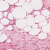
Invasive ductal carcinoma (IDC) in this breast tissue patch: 0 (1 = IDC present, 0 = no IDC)